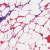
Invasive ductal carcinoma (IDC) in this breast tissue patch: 0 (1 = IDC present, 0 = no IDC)